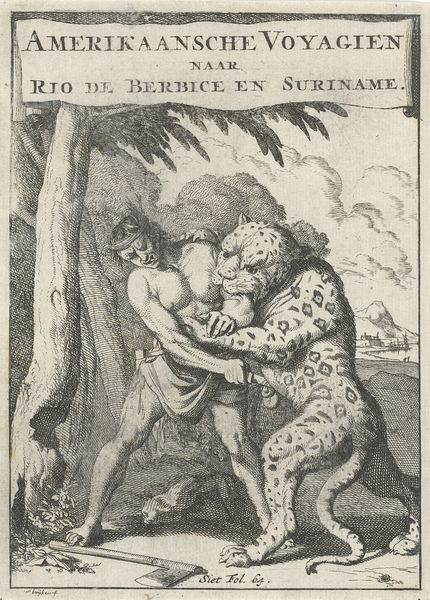
Titel: Indiaan doodt een panter met een mes
Künstler: Caspar Luyken
Standort: Amsterdam
Institution: Rijksmuseum
Schlagwörter: baum, berg, kampf, lendenschurz, mann, schurz, wasser, wolken, ufer, mund, zeichnung, tier, tuch, messer, stirnband, baumstamm, stamm, holzschnitt, schrift, man, amerika, katze, druck, druckgraphik, radierung, schwert, plakat, titelblatt, axt, reise, fressen, wildnis, beil, beissen, leopard, raubkatze, raubtier, indianer, ureinwohner, panter, panther, vignette, jaguar, wilder, titelkupfer, reisebeschreibung, titelvignette, jatze